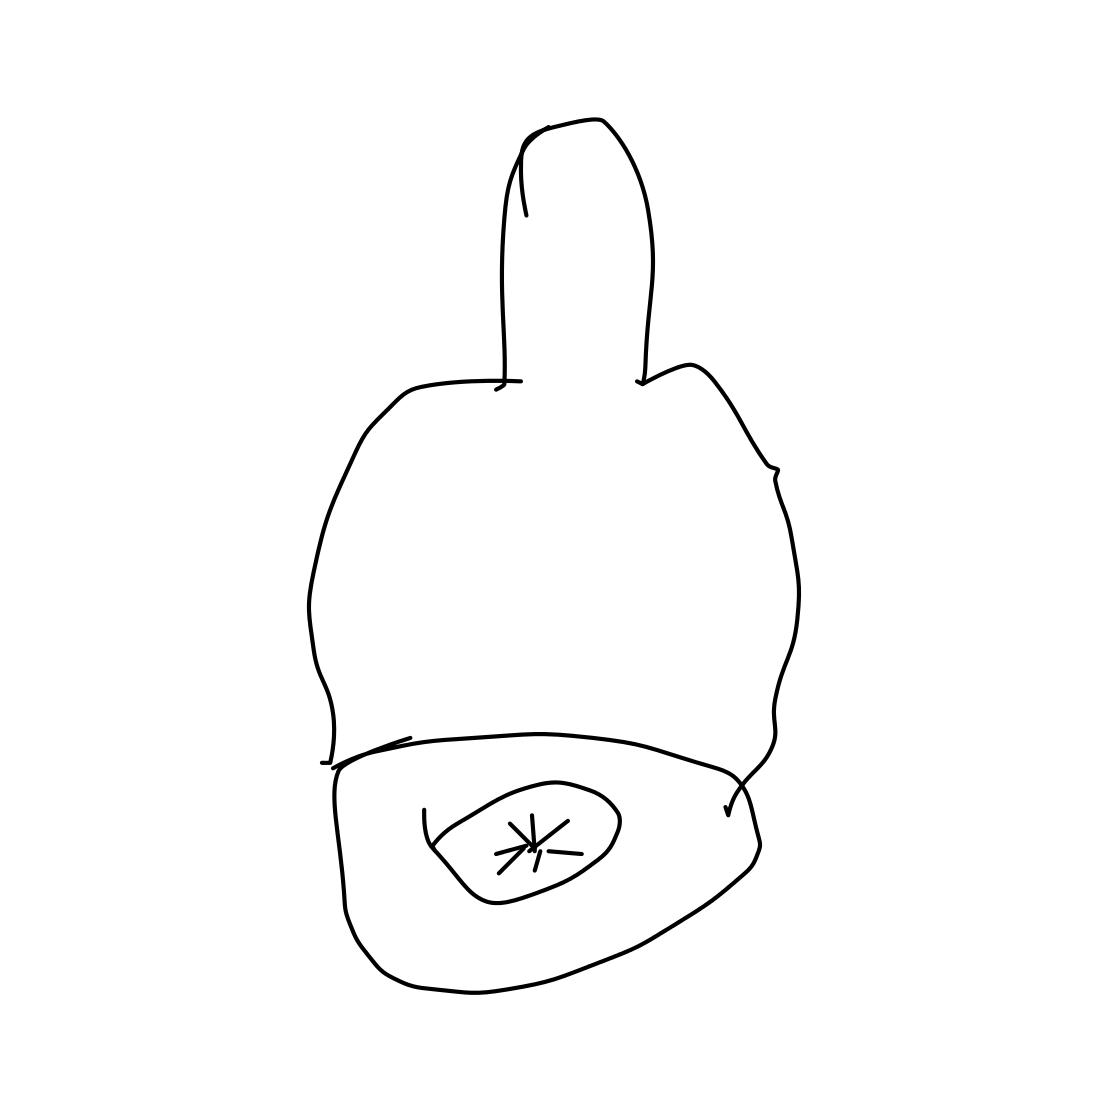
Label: grenade